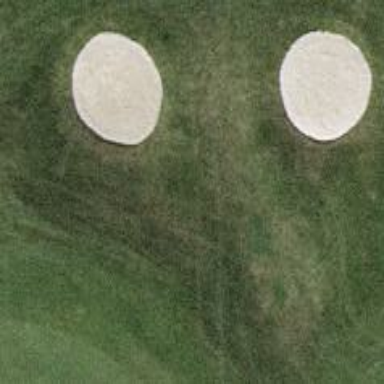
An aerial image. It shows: Sand bunker on golf course.